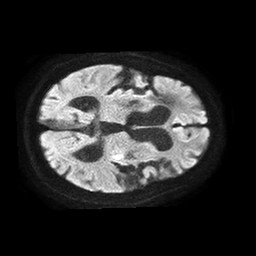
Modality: TRACE
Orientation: axial
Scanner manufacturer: philips
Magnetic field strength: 1.5 T
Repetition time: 4.6 s
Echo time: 0.08631 s